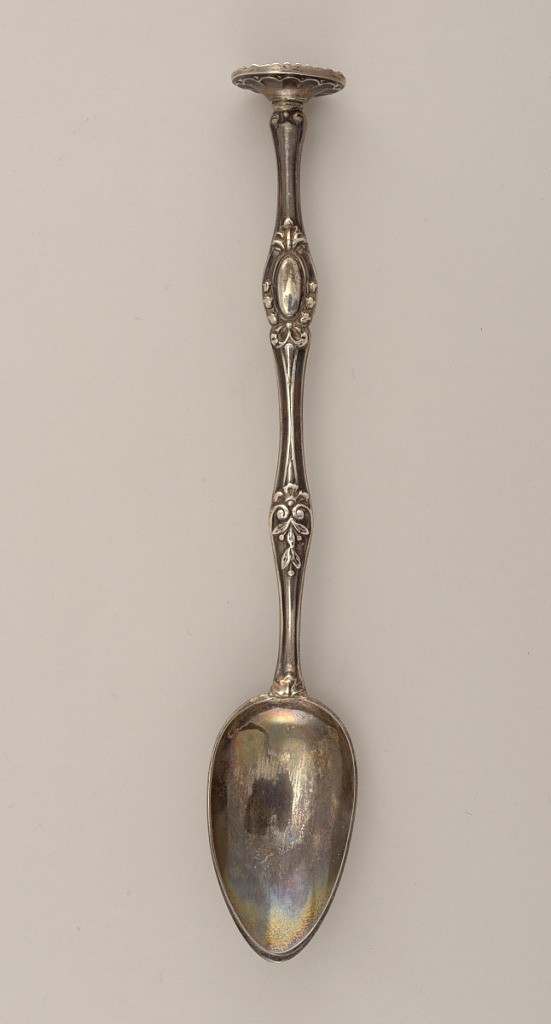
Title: spoon
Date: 19th century
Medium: silver
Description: Oval bowl, the shaped stem embossed with berried sprig at mid-stem and ribbon-tied, bell flower surrounded oval cartouche above, with oval crusher, the underside chased with gadroons.